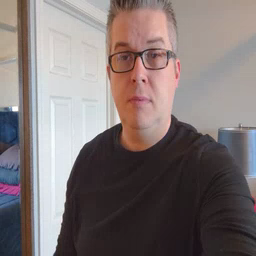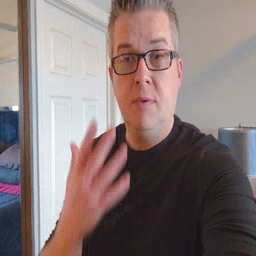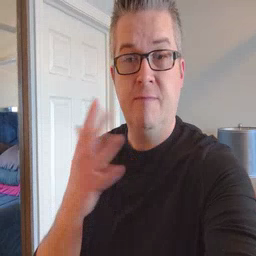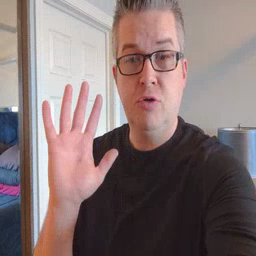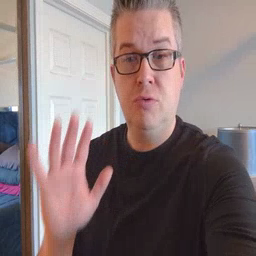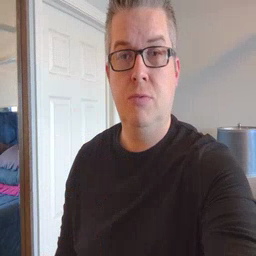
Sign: finish